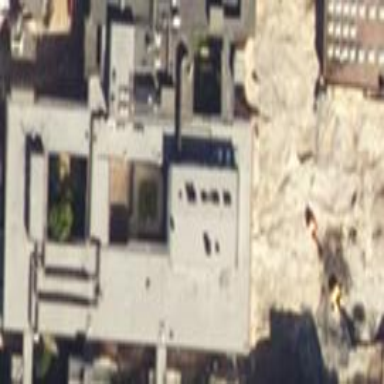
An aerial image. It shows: Healthcare facility identified as hospital.